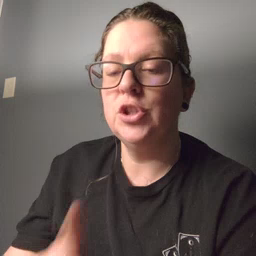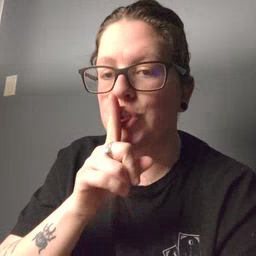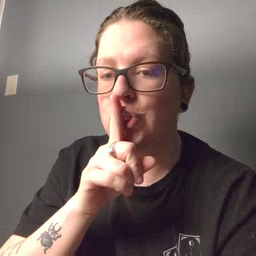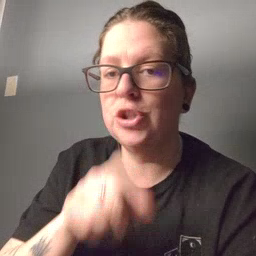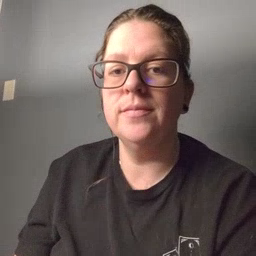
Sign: shhh